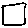
Label: square